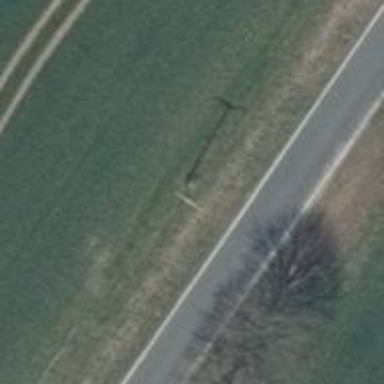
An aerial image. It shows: Power pole.